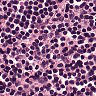
Metastatic tissue present: no